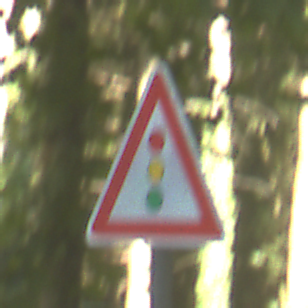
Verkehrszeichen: Lichtzeichenanlage
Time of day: MorningAfternoon
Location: Outdoor (Nature)
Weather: Clear
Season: NotSpecified
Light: Natural